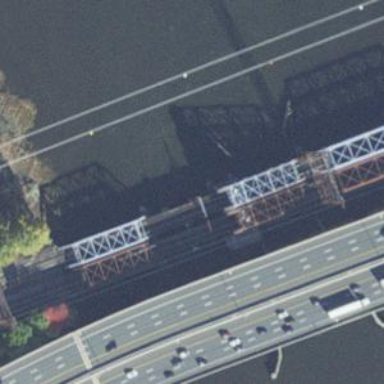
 allowing for the passage of trains with contact lines."